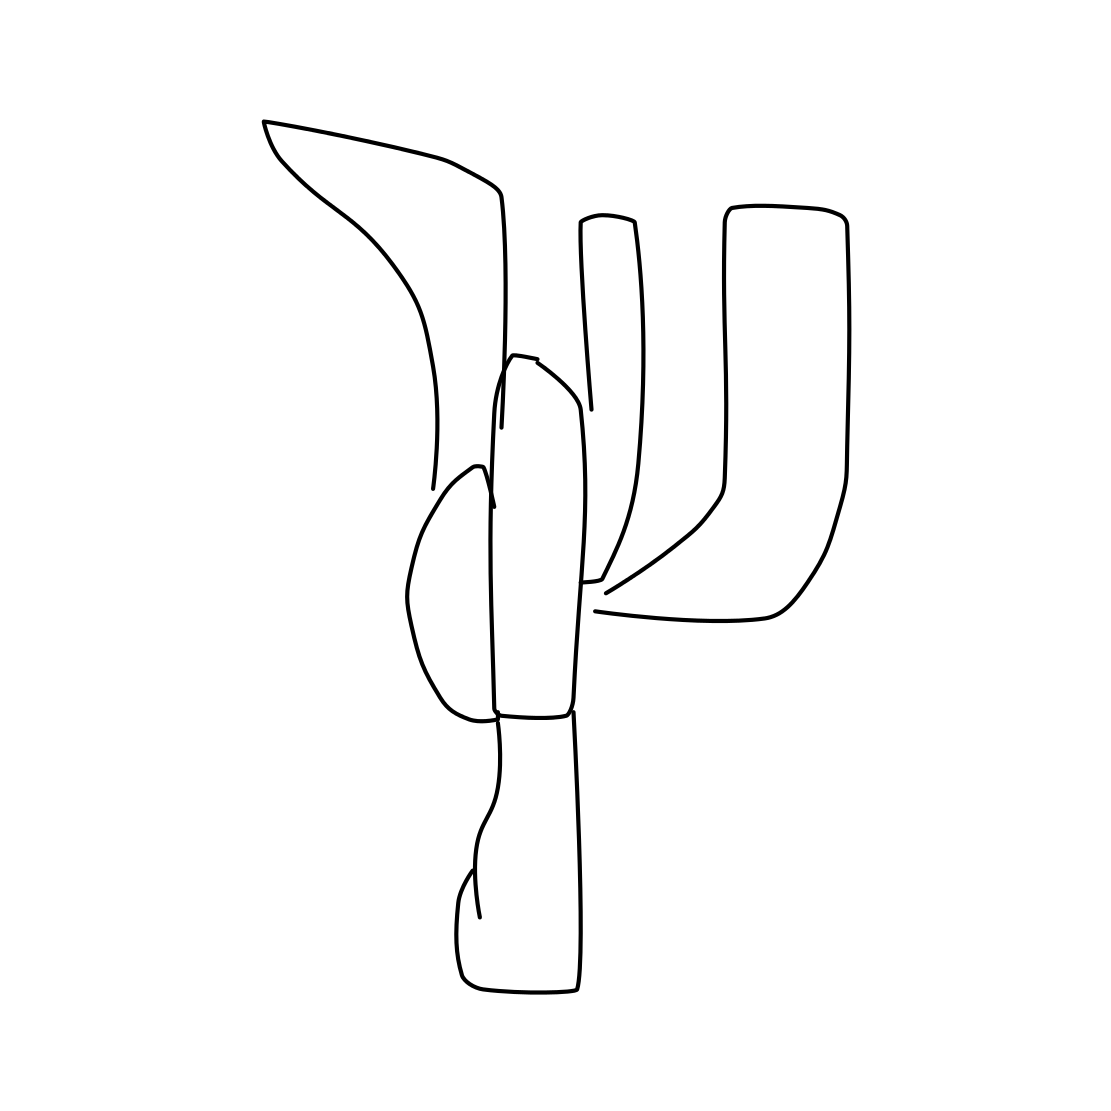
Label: cactus